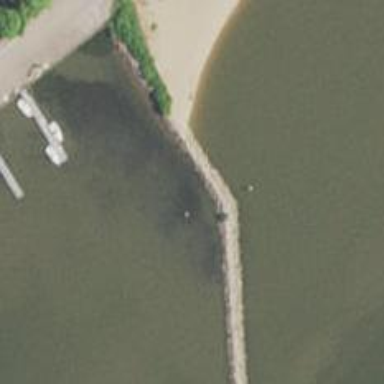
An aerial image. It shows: Breakwater structure.